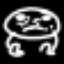
Label: frog